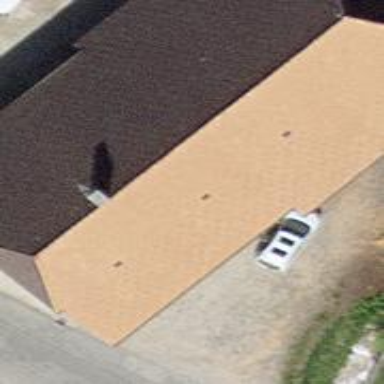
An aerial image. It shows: Farm building.